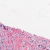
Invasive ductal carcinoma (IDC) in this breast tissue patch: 1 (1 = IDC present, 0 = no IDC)